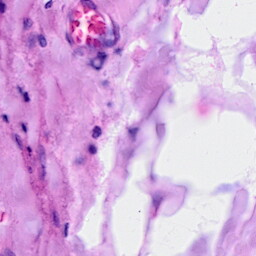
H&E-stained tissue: Breast